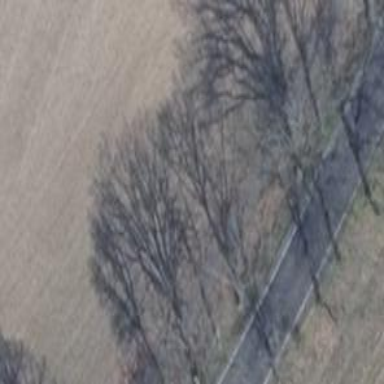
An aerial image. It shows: Row of trees in natural setting.